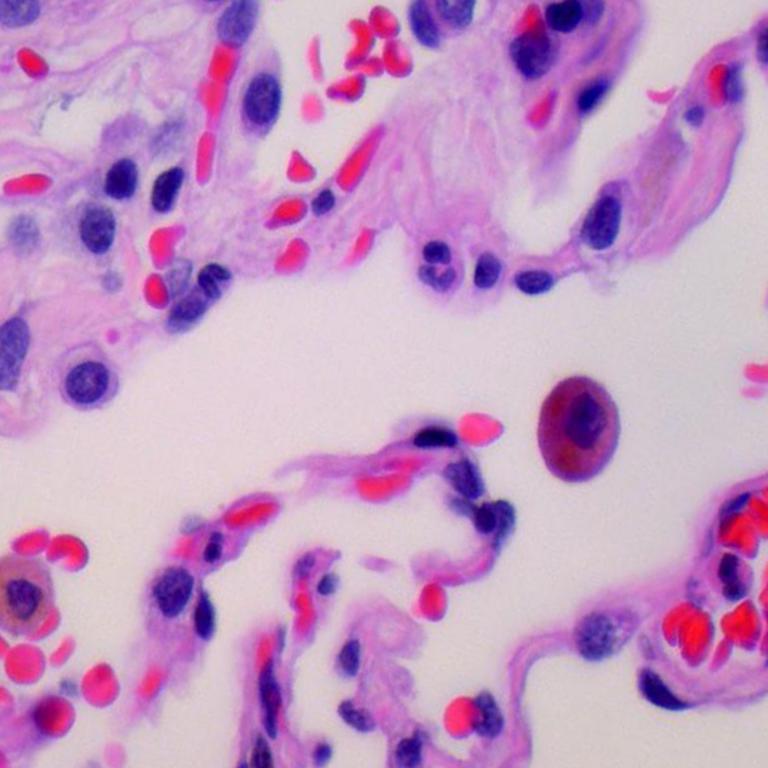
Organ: lung
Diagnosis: benign